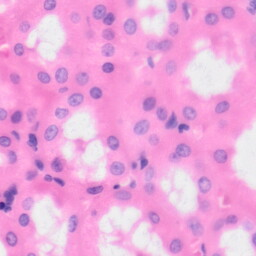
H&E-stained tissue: Kidney